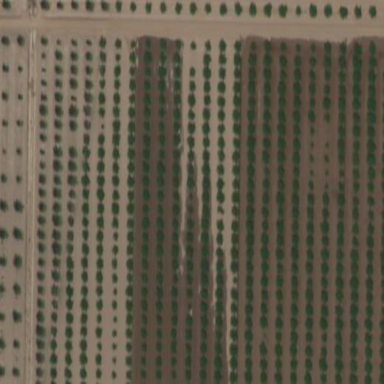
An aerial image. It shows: Orchard.